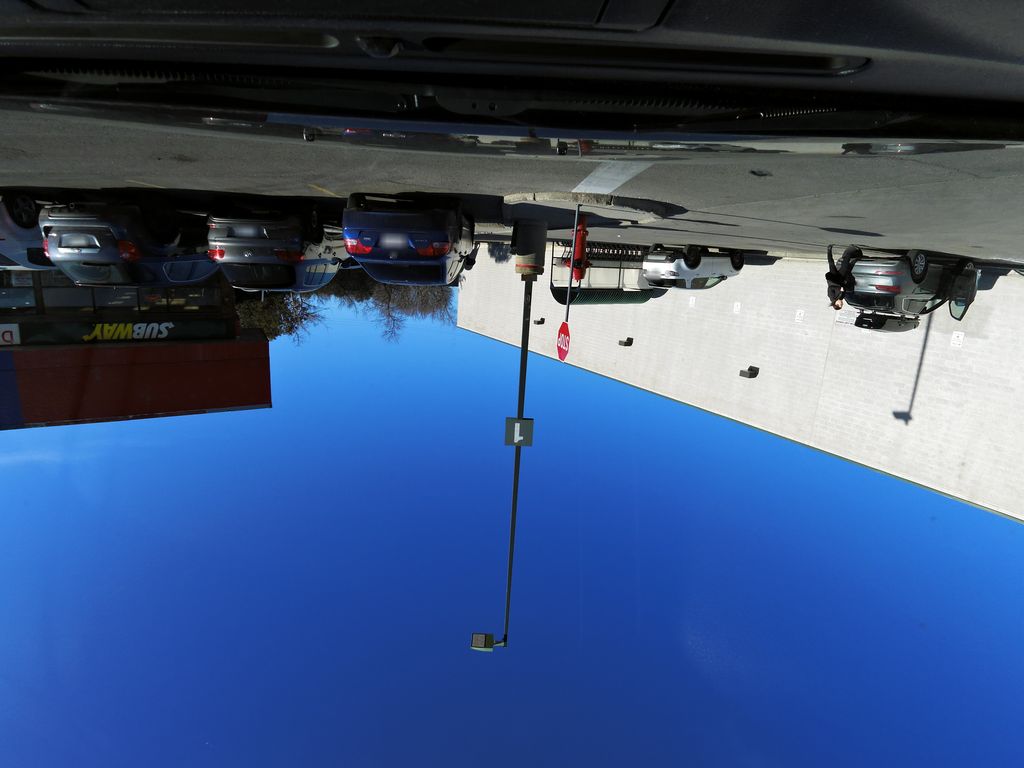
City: hamilton